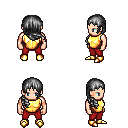
a pixel art fantasy rpg character, male body template, human, light skin, gold chest armor, red pants, gray right-swept hairstyle, gold boots, four views (front, back, left, right), 2x2 character sprite sheet, small pixel art, hard edges, no anti-aliasing